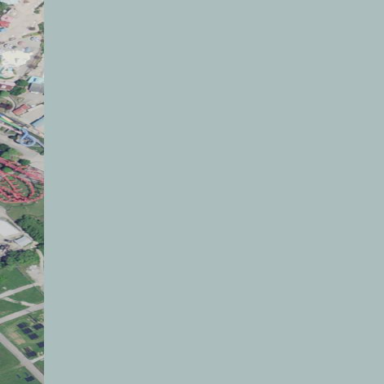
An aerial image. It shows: Thrilling roller coaster track.